Field crop: maize
Growth stage: 2
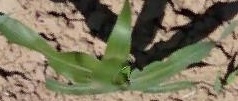
Species: maize